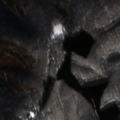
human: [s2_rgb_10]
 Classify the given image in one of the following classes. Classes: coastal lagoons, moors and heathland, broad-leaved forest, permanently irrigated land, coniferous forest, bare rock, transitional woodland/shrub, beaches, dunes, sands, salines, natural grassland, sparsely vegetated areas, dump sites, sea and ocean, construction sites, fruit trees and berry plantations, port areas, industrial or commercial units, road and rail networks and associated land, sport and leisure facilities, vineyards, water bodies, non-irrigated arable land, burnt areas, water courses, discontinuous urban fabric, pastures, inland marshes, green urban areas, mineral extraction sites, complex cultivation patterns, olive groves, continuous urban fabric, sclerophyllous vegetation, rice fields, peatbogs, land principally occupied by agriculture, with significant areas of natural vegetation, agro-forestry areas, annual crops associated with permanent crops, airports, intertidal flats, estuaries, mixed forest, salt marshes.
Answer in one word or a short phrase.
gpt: broad-leaved forest, mixed forest